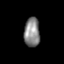
Tissue: prostate
Cell type: Myeloid cells
Senescence score: 0.3576
Nuclear area (px): 450
Mean DAPI intensity: 134.709